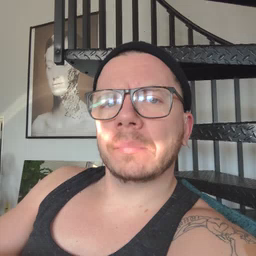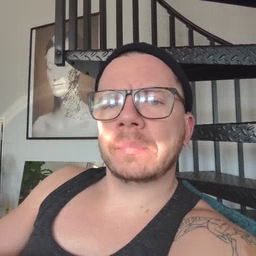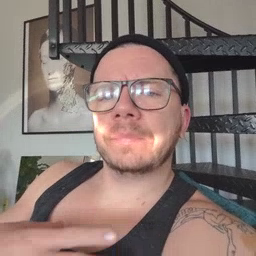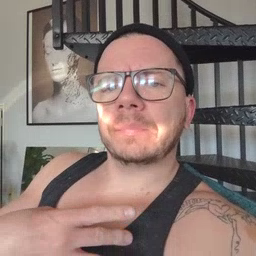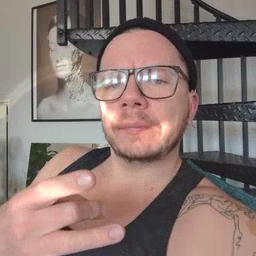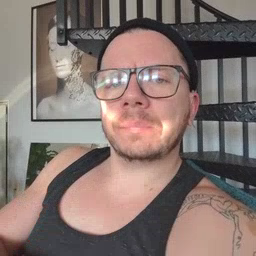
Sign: like